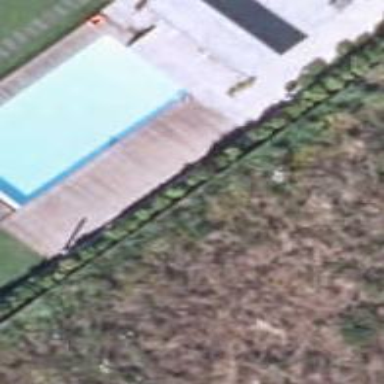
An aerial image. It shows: Swimming pool located in leisure land.